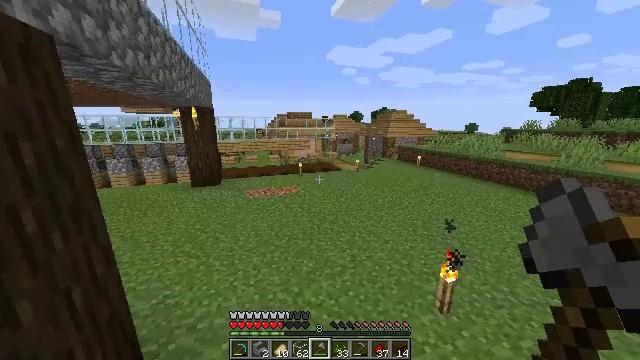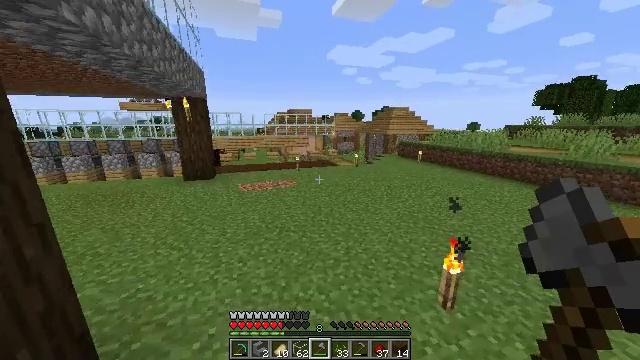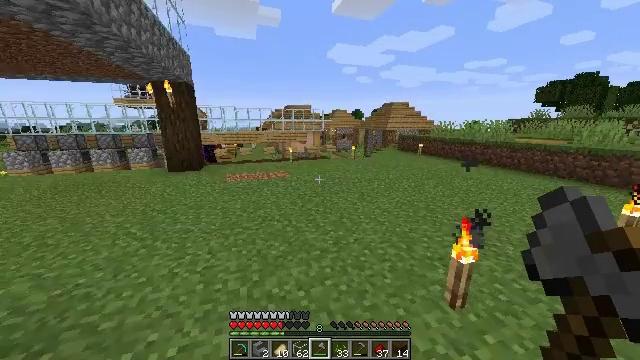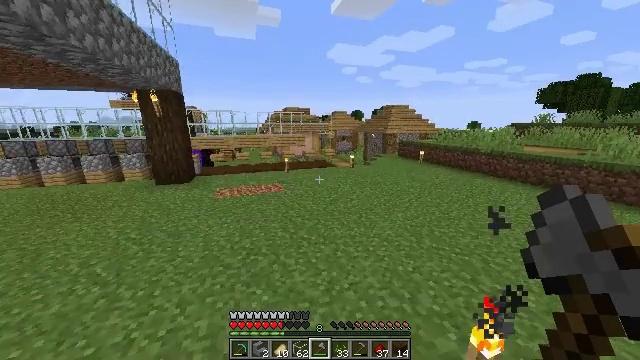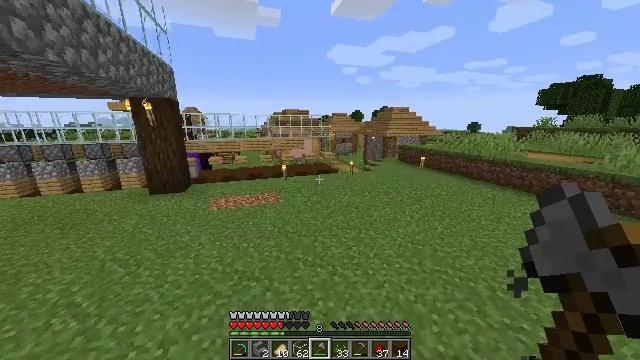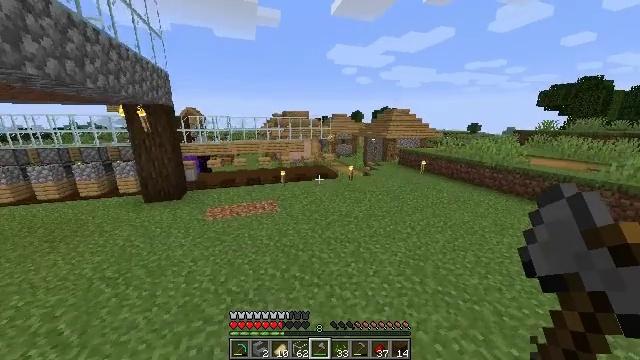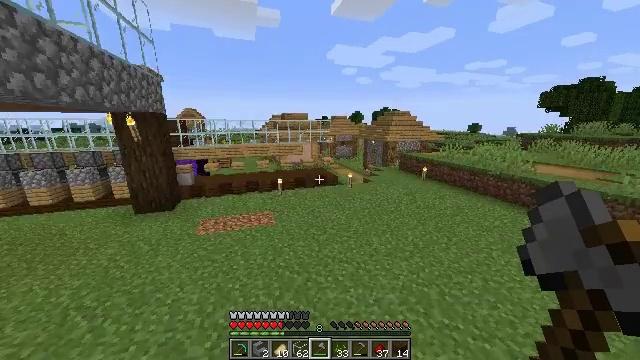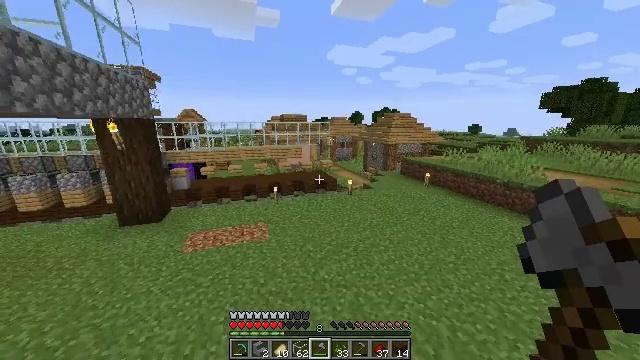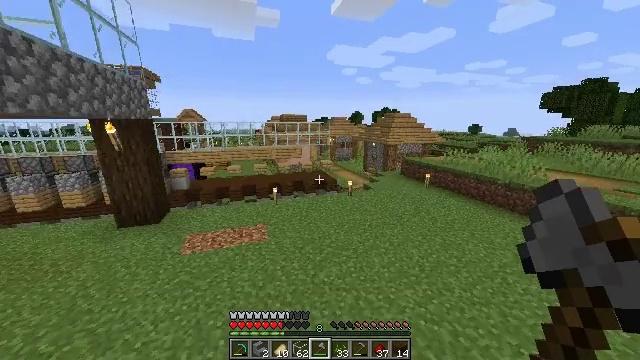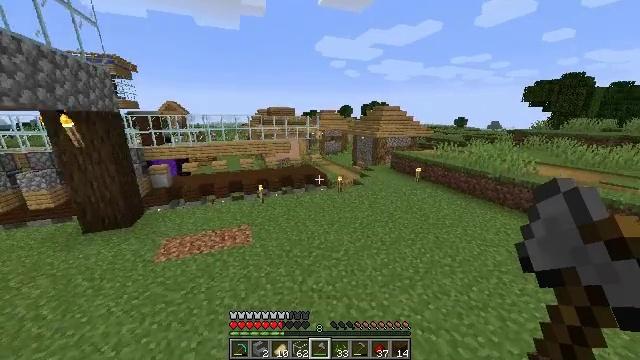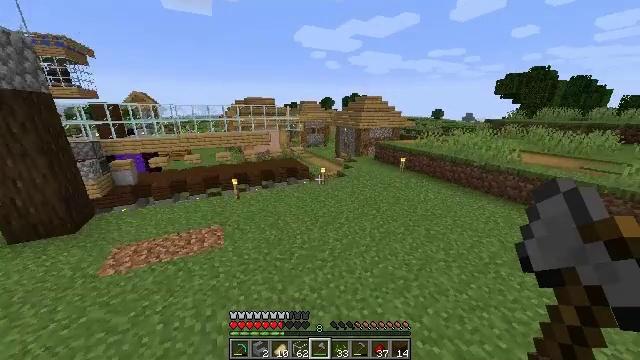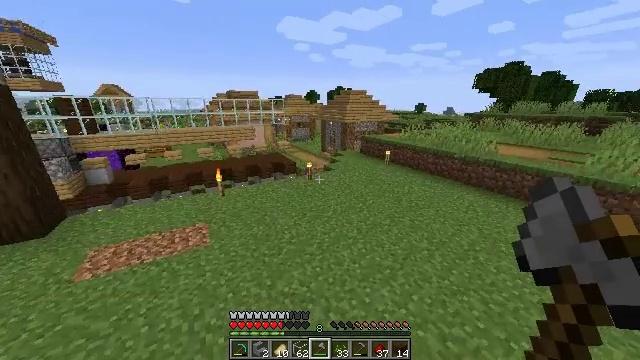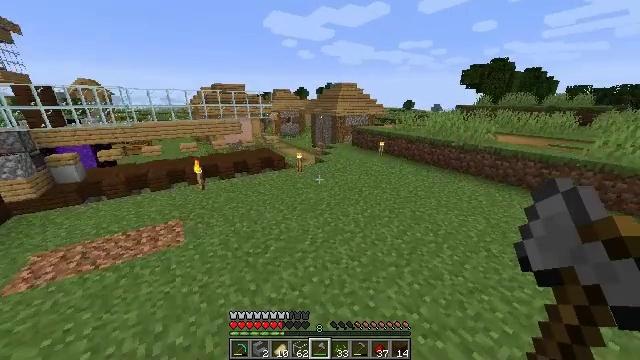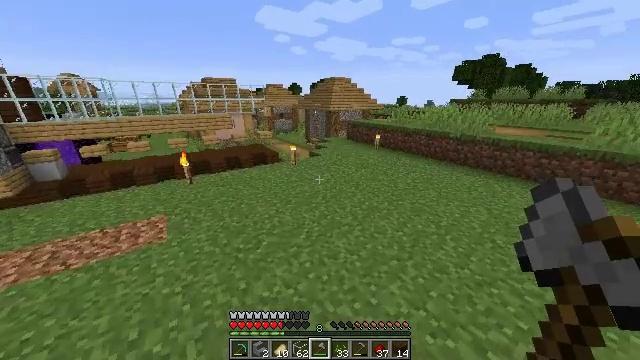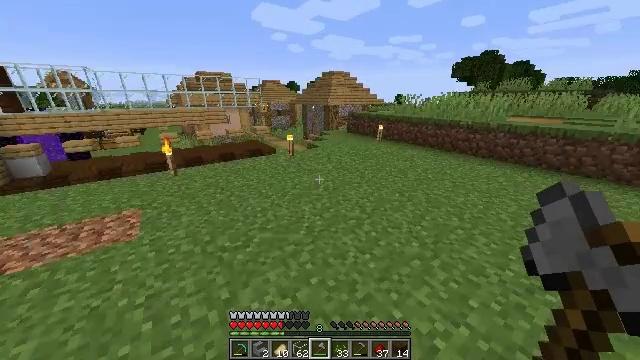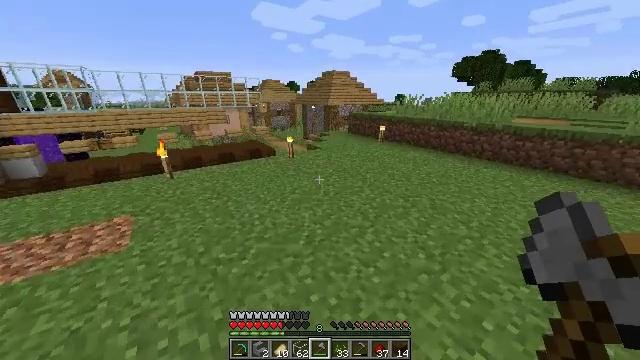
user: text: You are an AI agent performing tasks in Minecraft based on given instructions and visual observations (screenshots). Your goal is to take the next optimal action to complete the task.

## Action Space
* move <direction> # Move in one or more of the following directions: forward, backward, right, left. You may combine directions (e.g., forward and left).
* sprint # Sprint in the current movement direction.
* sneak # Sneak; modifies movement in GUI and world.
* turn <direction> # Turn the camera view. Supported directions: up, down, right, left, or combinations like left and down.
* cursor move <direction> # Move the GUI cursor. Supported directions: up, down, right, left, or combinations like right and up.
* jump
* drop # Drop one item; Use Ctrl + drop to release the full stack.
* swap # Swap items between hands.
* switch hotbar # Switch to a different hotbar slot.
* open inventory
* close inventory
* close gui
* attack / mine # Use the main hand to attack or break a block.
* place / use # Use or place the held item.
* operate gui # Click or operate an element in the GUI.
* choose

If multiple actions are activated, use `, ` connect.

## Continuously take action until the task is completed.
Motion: motion action
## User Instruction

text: Open the crafting table to make a dark oak trapdoor.
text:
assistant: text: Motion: move forward, jump
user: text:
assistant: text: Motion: move forward, jump
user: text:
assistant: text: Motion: move forward, sprint, jump
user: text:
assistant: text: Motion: move forward, sprint, jump
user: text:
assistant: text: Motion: move forward, sprint, jump
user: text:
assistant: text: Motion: move forward, sprint, jump
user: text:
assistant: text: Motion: move forward, sprint, jump
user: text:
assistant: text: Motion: move forward, jump
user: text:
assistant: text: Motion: move forward, turn right and down, jump
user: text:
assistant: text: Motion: move forward, turn right and down, jump
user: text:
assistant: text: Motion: move forward, turn right and down, jump
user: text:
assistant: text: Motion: move forward, turn right, jump
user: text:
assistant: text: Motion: move forward, turn right, jump
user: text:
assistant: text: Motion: move forward, sprint, jump
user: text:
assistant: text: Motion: move forward, sprint, jump
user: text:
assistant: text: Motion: move forward, sprint, jump
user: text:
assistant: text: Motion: move forward, sprint, turn right, jump
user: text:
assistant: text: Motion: move forward, sprint, turn right, jump
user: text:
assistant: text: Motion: move forward, turn right, jump
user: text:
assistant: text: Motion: move forward, jump
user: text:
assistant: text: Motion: move forward, jump
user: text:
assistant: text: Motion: move forward, jump
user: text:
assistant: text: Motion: move forward, jump
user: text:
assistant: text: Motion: move forward, jump
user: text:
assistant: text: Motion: move forward, jump
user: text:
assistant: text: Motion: move forward, sprint, jump
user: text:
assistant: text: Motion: move forward, sprint, jump
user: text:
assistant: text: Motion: move forward, sprint, jump
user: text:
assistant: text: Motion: move forward, sprint, jump
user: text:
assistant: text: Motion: move forward, sprint, turn down, jump